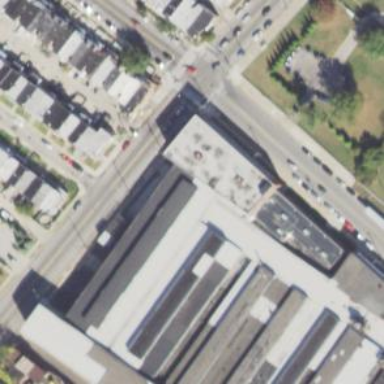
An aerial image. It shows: Alley classified as service road.